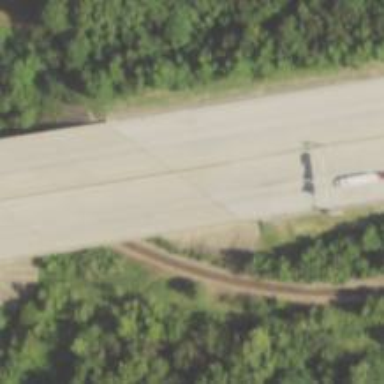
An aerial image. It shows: Beam bridge on motorway.